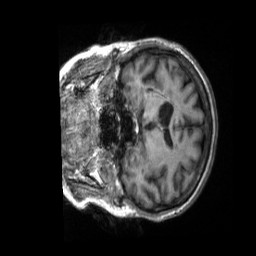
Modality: T1w
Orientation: coronal
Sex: female
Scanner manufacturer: siemens
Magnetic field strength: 3 T
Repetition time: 2.3 s
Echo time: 0.00226 s